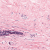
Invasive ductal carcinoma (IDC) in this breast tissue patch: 0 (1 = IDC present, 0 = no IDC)